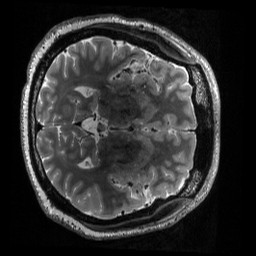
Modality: T2w
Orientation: axial
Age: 42
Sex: male
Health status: ill
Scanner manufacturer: siemens
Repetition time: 3.2 s
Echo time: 0.566 s